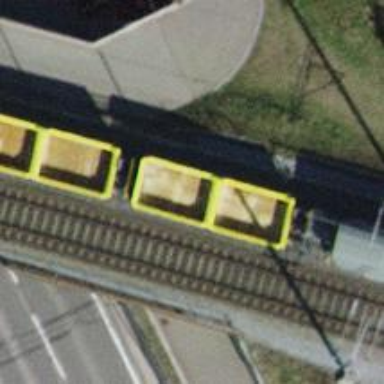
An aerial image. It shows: Single-track railway bridge with contact lines for electrification.